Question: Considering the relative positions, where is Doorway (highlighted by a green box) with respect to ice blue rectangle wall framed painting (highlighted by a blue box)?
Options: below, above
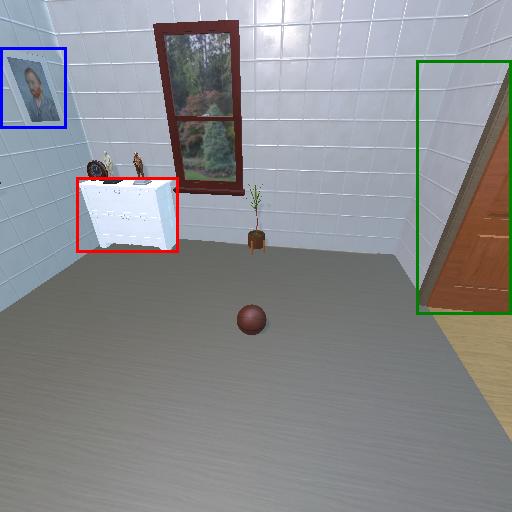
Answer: below